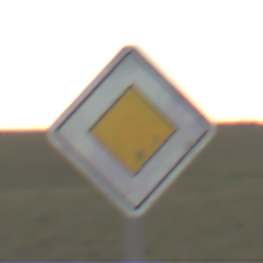
Verkehrszeichen: Vorfahrtsstrasse
Umgebung: Outdoor, Nature
Tageszeit: Night
Wetter: Overcast
Licht: Artificial
Jahreszeit: NotSpecified
Kontrast: LowContrast